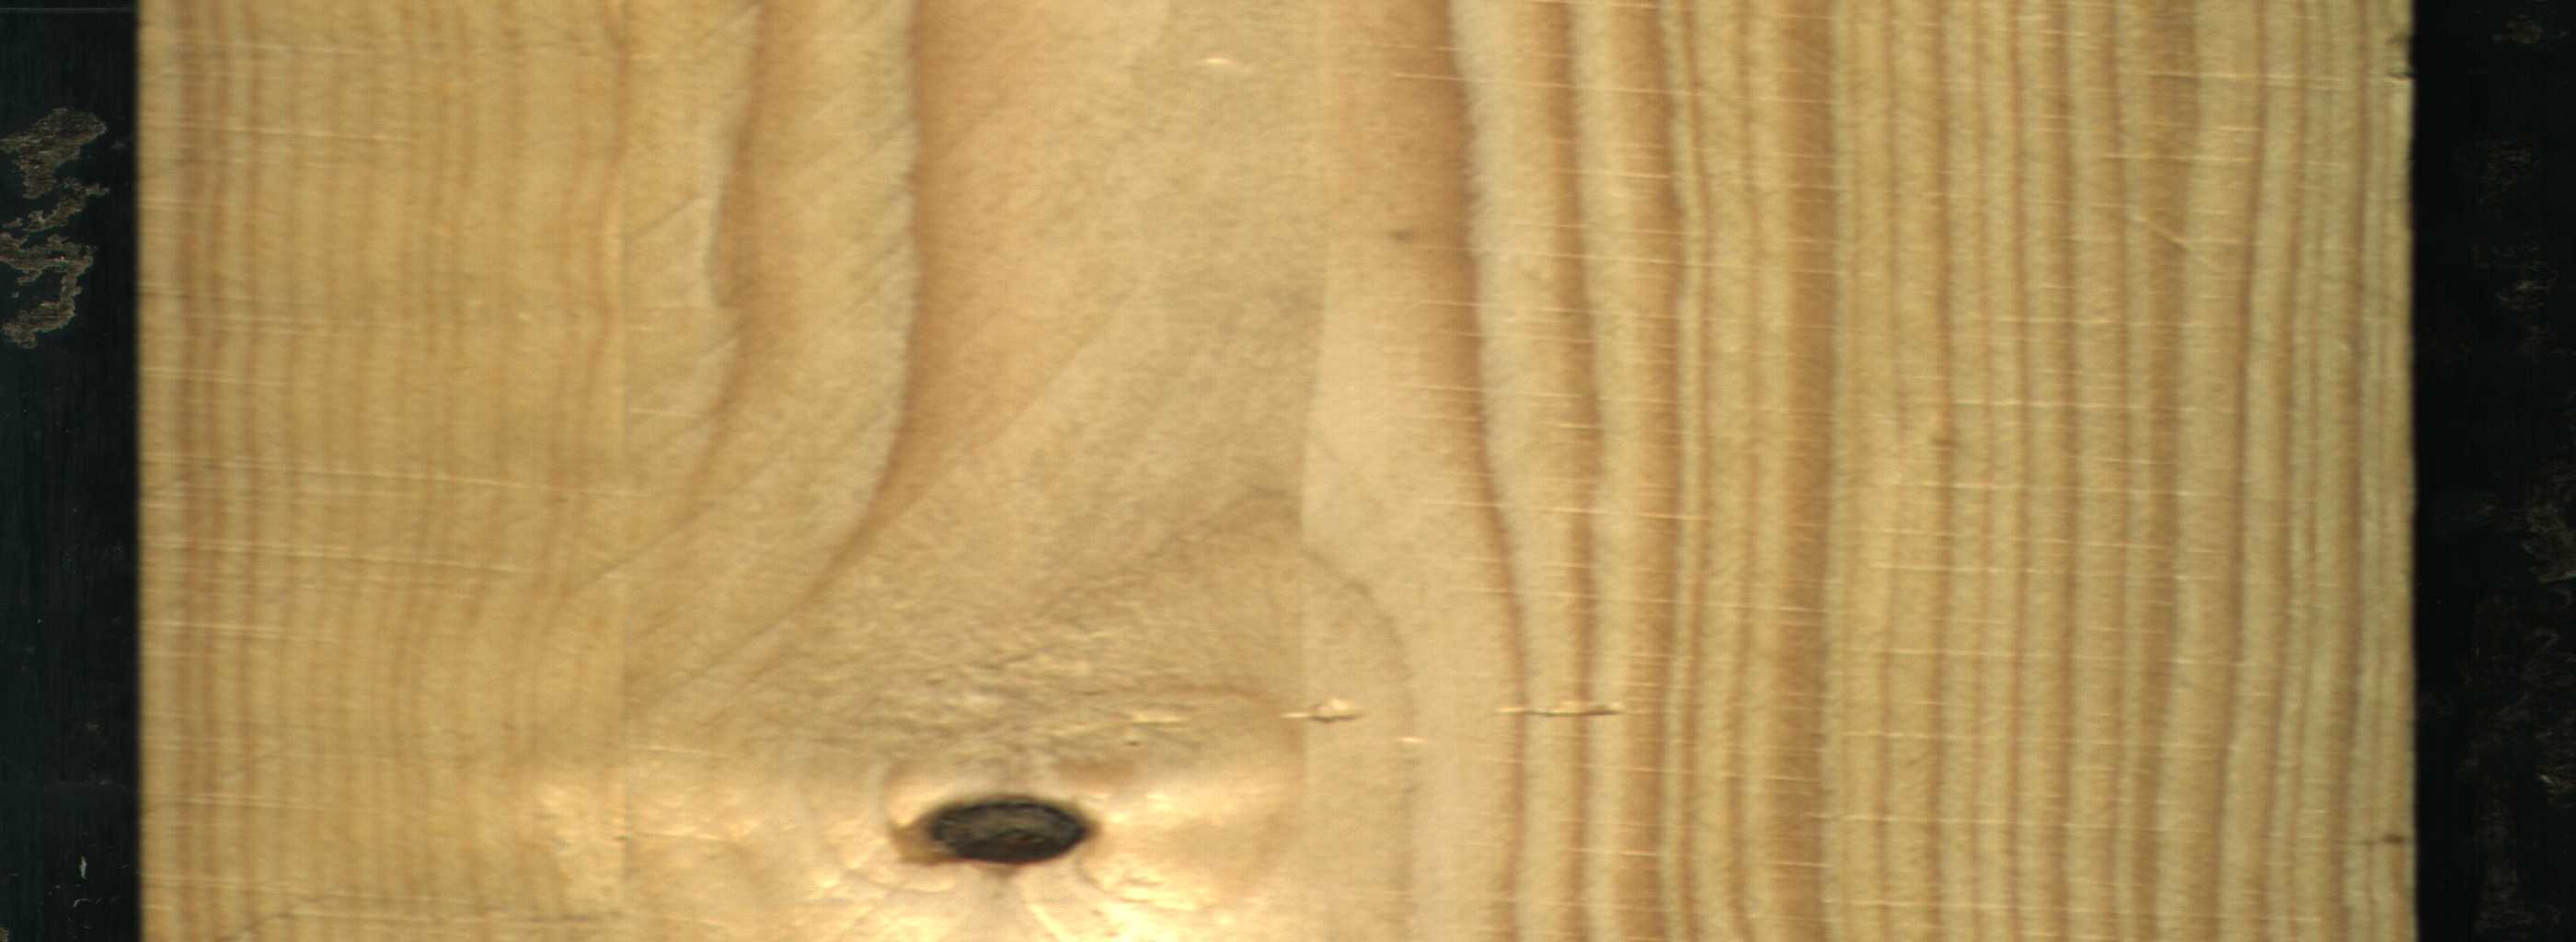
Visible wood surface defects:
Dead_Knot